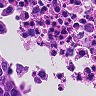
Metastatic tissue present: yes